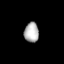
Tissue: lung
Cell type: Endothelial cells
Senescence score: 0.6078
Nuclear area (px): 282
Mean DAPI intensity: 179.316